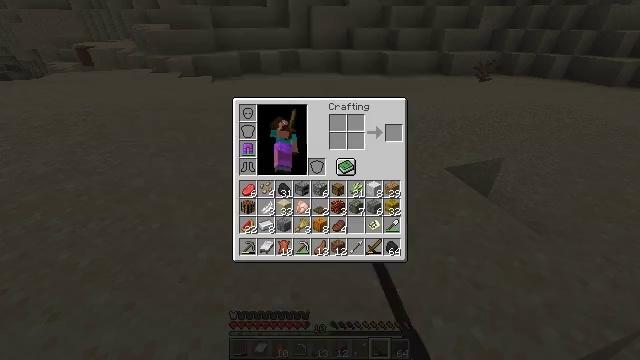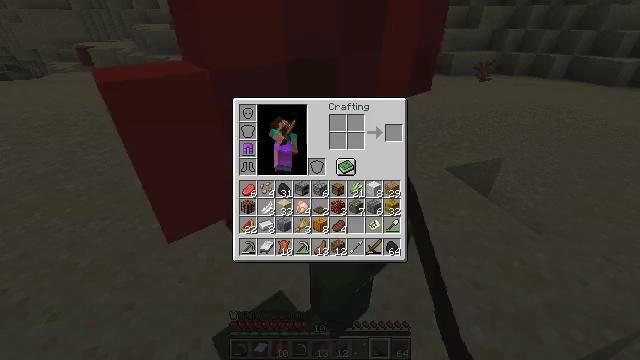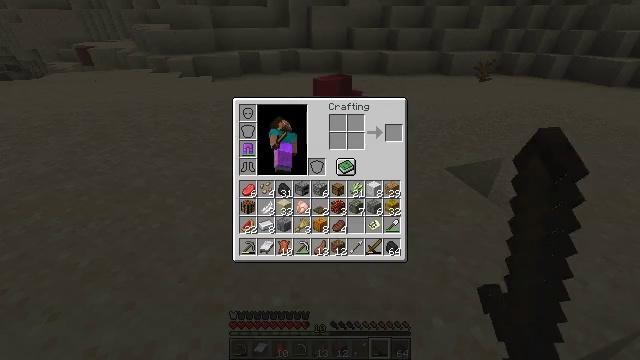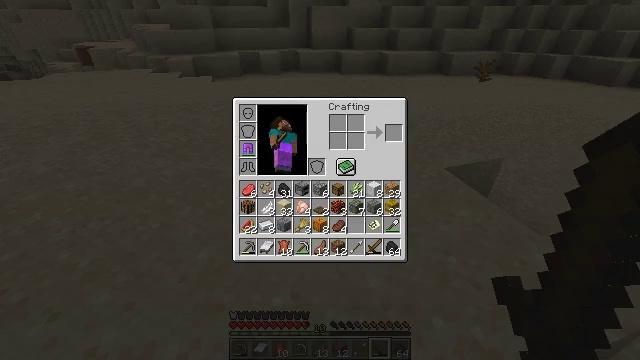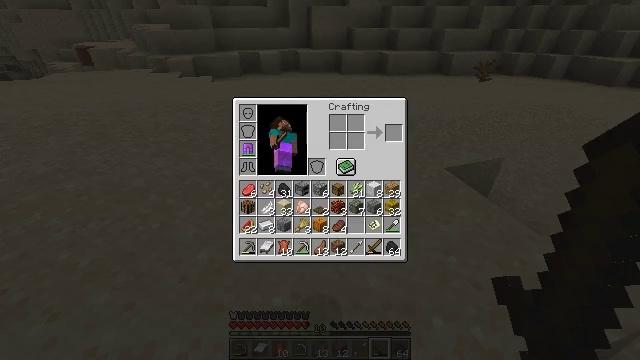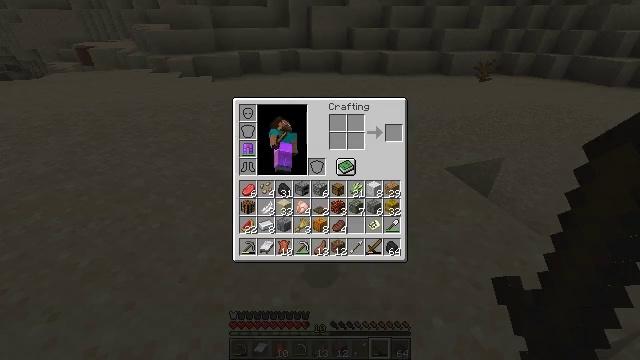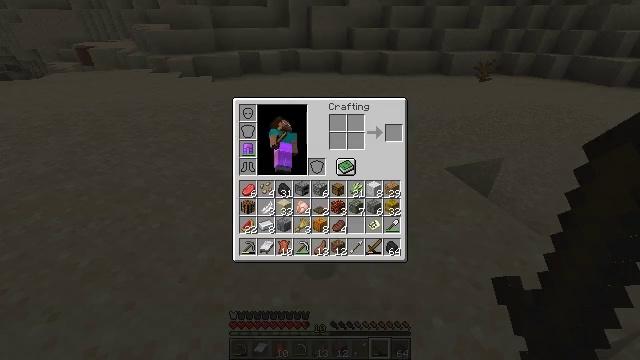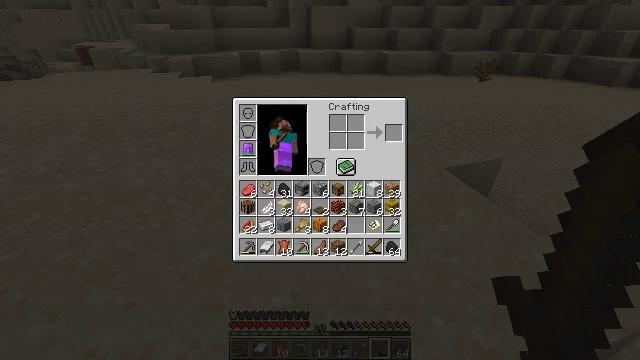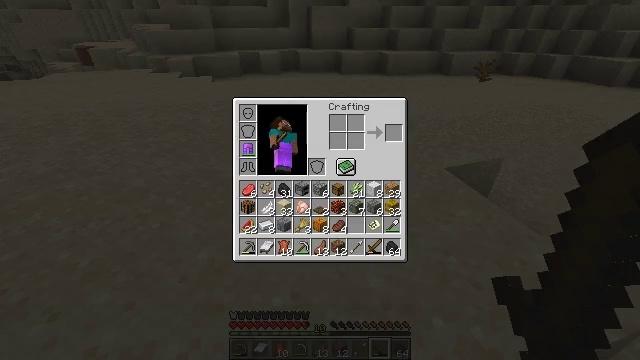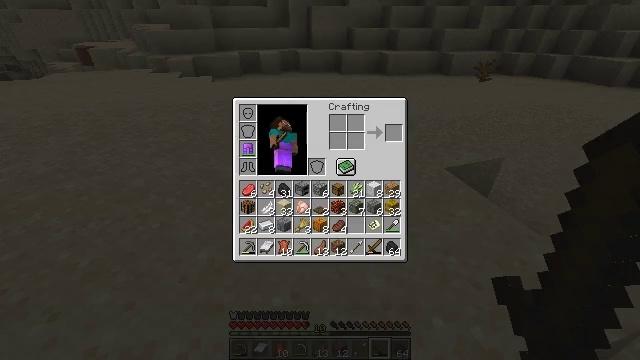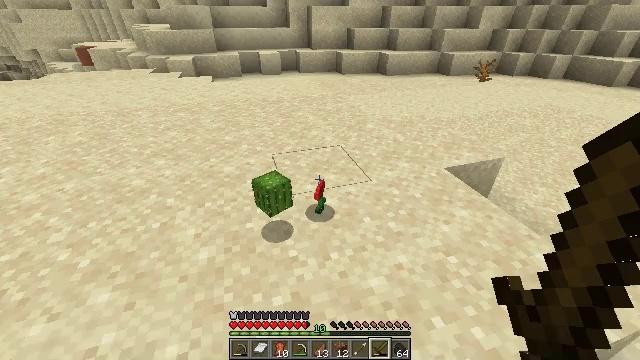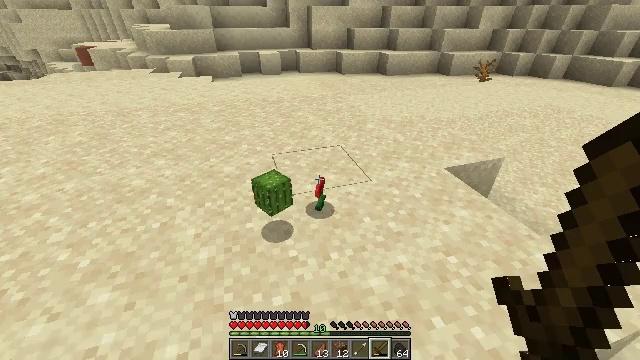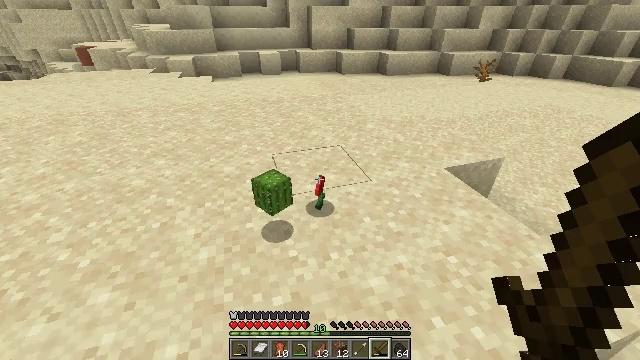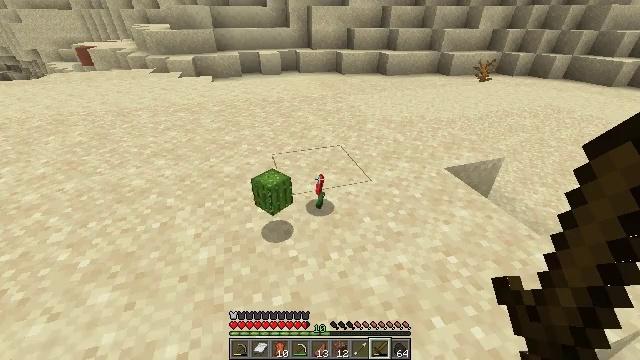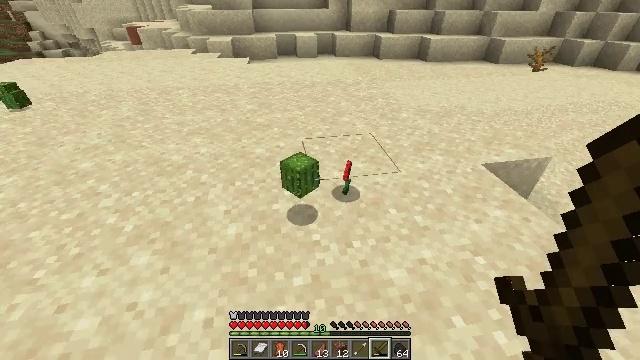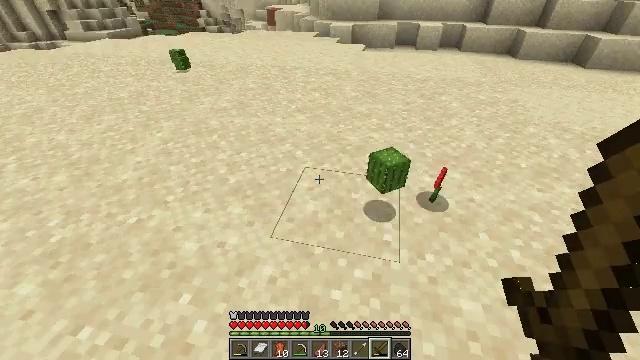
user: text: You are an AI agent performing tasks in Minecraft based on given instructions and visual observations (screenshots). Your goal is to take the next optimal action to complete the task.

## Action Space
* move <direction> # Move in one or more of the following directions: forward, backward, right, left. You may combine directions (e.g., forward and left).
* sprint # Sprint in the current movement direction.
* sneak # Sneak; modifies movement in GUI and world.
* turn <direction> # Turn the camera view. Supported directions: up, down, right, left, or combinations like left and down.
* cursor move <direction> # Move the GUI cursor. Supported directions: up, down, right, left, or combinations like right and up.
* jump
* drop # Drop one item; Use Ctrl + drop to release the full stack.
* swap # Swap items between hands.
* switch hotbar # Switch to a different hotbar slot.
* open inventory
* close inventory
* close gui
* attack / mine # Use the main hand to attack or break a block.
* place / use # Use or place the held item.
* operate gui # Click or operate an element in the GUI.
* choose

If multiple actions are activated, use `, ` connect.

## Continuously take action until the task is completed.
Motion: motion action
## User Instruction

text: Collect the cactus block.
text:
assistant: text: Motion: open gui
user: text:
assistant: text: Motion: no_op
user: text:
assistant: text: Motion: no_op
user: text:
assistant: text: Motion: no_op
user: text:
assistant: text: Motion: no_op
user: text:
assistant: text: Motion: no_op
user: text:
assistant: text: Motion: no_op
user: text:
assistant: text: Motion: no_op
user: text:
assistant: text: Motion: no_op
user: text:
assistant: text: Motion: no_op
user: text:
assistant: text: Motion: close gui
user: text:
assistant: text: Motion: no_op
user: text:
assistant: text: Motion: no_op
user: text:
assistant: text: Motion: turn left and down
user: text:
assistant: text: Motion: turn left and down
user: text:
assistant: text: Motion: turn left
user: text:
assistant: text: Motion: turn left
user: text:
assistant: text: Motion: turn left
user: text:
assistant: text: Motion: no_op
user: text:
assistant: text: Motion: move forward
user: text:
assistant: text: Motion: move forward
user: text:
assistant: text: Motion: move forward
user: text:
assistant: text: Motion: move forward
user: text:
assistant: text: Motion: move forward
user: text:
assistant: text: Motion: move forward, sprint, turn right and up
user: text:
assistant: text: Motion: move forward, sprint, turn right
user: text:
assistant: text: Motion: move forward, sprint, turn right
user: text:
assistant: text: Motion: move forward, sprint, turn right
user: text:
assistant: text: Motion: move forward, turn right
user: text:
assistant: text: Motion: move forward, turn right